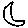
Label: moon